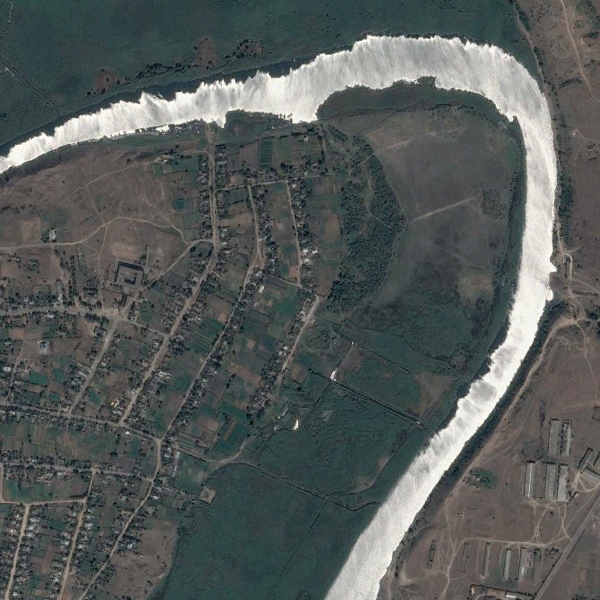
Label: River